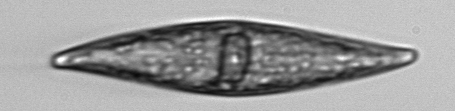
Label: Pleurosigma